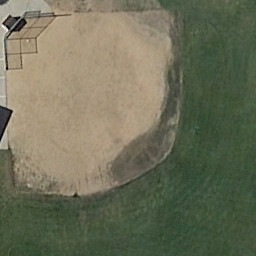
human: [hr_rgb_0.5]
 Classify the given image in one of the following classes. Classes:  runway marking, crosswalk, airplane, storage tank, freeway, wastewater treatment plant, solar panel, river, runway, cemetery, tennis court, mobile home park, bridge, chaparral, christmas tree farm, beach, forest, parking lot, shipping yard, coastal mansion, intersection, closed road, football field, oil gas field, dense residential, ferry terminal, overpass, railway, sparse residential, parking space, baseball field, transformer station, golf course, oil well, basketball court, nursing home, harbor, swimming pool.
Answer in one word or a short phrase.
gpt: baseball field